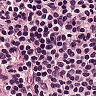
Metastatic tissue present: no